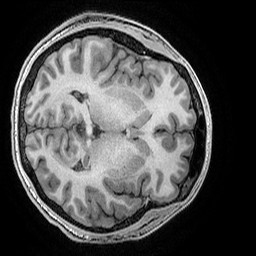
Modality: T1w
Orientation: axial
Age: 22
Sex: male
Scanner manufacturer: ge
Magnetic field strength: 3 T
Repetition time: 0.008184 s
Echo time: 0.003192 s